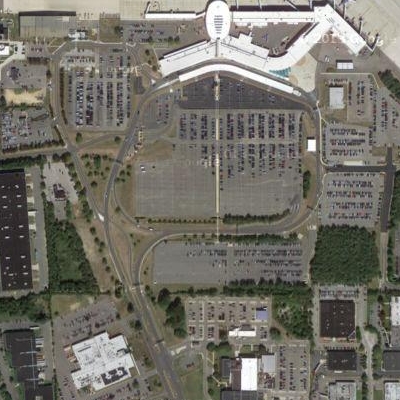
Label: gParking